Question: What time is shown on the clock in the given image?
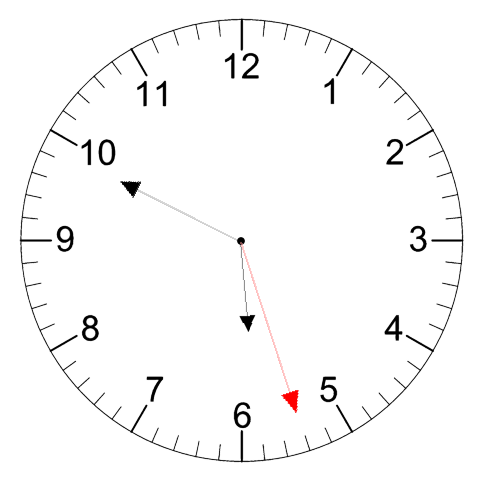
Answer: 05:49:27